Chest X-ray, PA view. Patient: 16 years old, sex M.
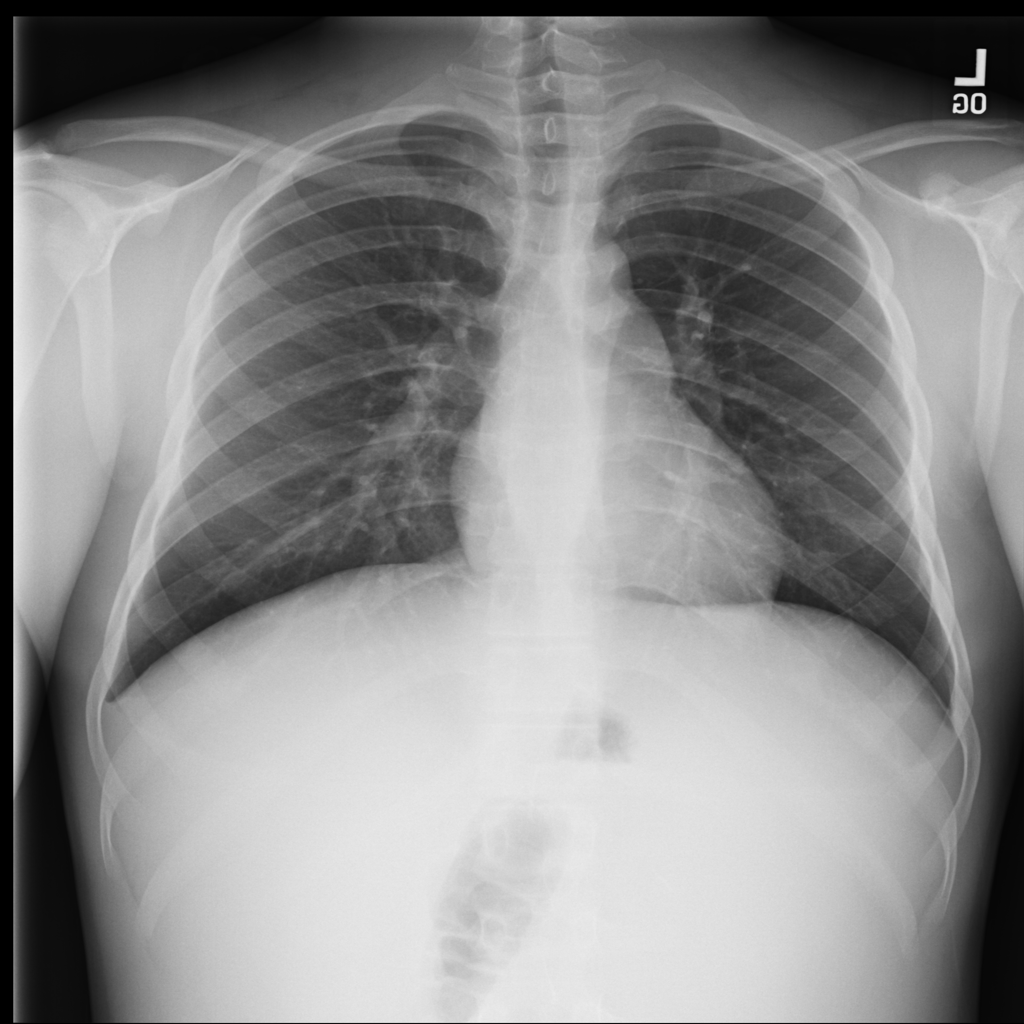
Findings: No Finding